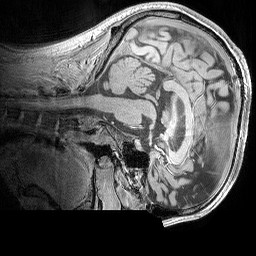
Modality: MP2RAGE
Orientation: sagittal
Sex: male
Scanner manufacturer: siemens
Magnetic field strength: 3 T
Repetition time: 5 s
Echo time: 0.00292 s